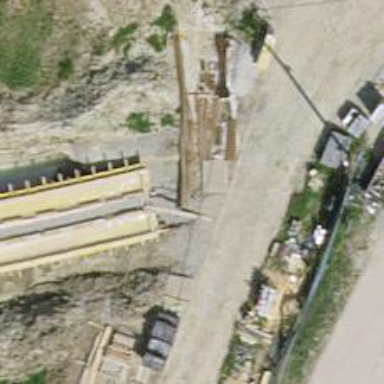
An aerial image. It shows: Concrete footway bridge.